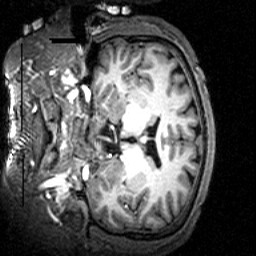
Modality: T1w
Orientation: coronal
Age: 31
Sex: male